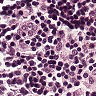
Metastatic tissue present: no